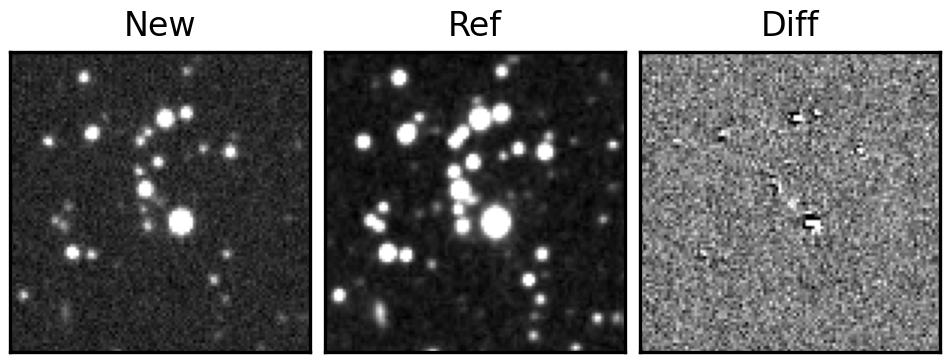
Label: real